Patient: sex M, age 67
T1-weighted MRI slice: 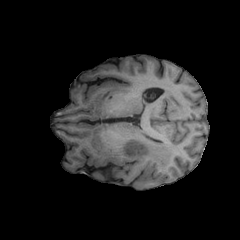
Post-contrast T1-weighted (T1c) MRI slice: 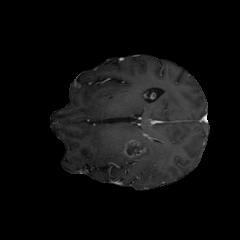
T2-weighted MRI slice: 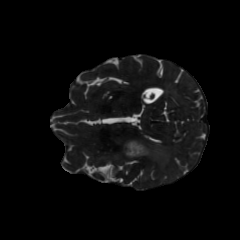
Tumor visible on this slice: yes
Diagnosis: Glioblastoma, IDH-wildtype
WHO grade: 4